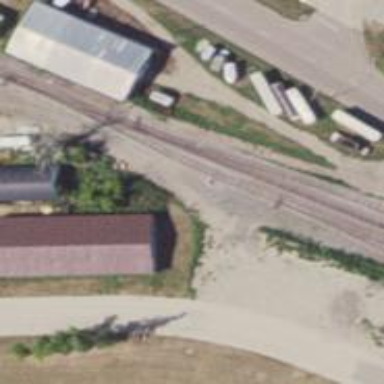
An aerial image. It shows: Railway yard in service.